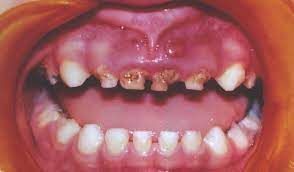
Condition: Caries